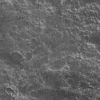
Atmospheric dust classification: not_dusty